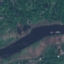
Land use / land cover: River